Interaction volume radius: 5 \u00c5
Interaction volume height: 15 \u00c5
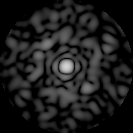
Disorder parameter: 0.8206